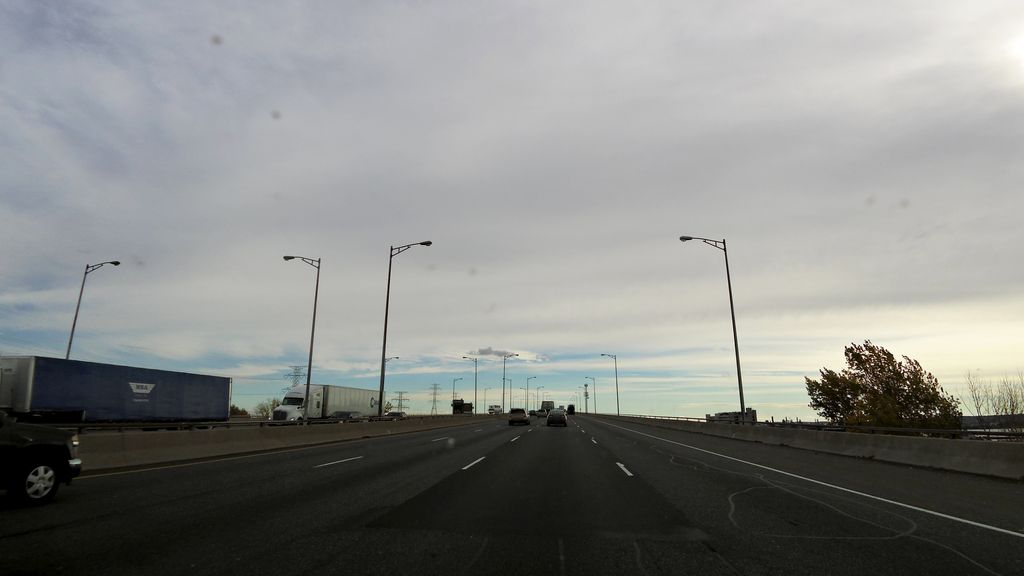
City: hamilton